Question: I just used Xcode's refactoring tool to rename a core data class from Player to Person. After fixing about 100 errors resulting from using dot notation that Xcode missed in the rename, I got to the last one:
Player.m - Lexical or Preprocessor issue - 'Person.h' not found
Player.m no longer exists in the project, and shows up as deleted (empty icon) in the error. Obviously, since I got rid of it, I don't want it to exist anymore!
To fix this, I have tried re-adding an old copy of Player.h and Player.m, and also cleaning. I have checked the Build Phases->Compile Sources section, and Person.m is there, Player.m is not. Person.h does in fact exist.
Not sure if it matters, but I am using mogenerator to generate my core data classes. Also, this is my third xcdatamodel version. Versions 1 and 2 used Player.h.
Here is a screenshot of the error:

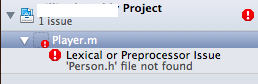
Answer: Try , if that doesn't work, , if that doesn't, , maybe even .
Xcode sometimes gets confused.